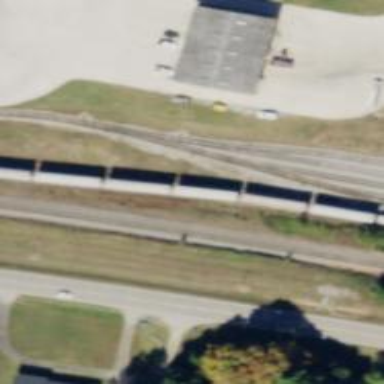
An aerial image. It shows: Railway spur service.